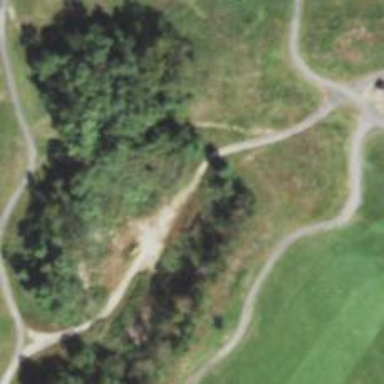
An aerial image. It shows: Path for both roads and golfers.